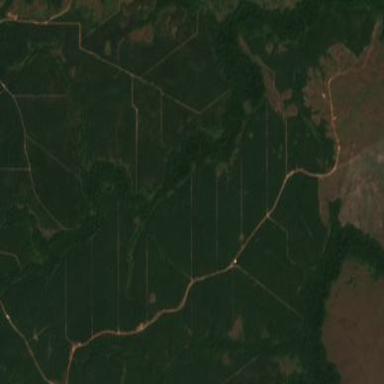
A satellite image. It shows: Orchard filled with oil palm trees.